Question: I would like to get a datepicker in WindowsForms as compact as the one provided in the Windows Task Scheduler :

Is it a hidden option of the Calendar, or is it a custom development ?
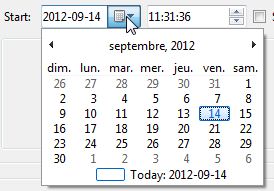
Answer: I do it with two date/time pickers -one for date, one for time. (Mine may look different based on my Desktop Theme - Windows Classic)

- -
Then in code, I combine the two to come up with a full DateTime.
'''
DateTime dt = DateTime.MinValue;
try
{
dt = dateTimePicker1.Value.Date.Add(dateTimePicker2.Value.TimeOfDay);
}
'''